RGB frame:
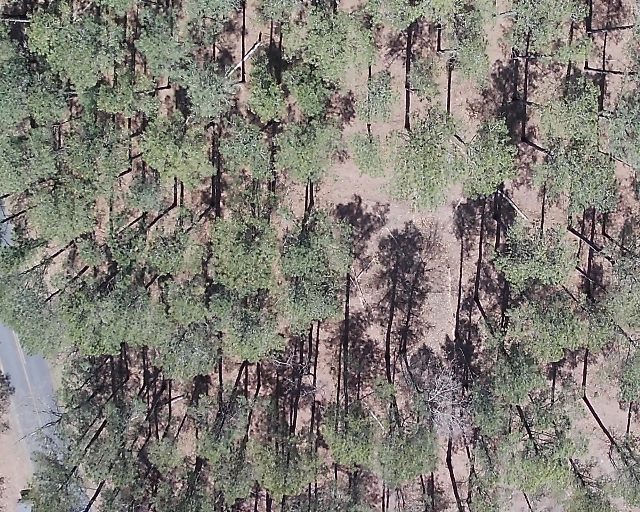
Thermal frame:
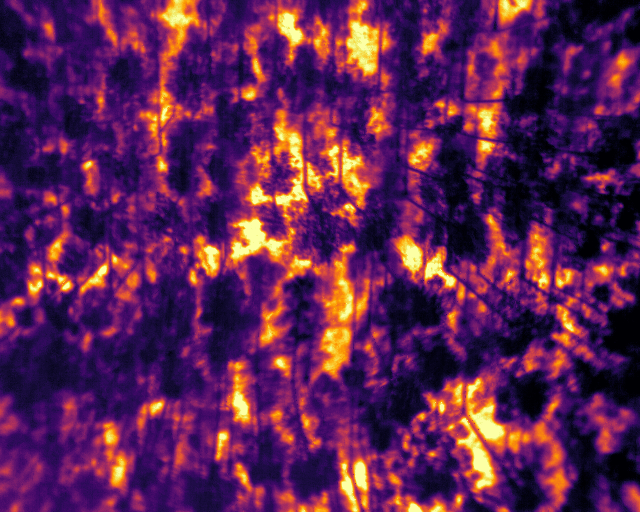
Captured: 2026-02-27 02:36:51
Pixels at or above 80 °C: 0 (fraction of frame: 0)